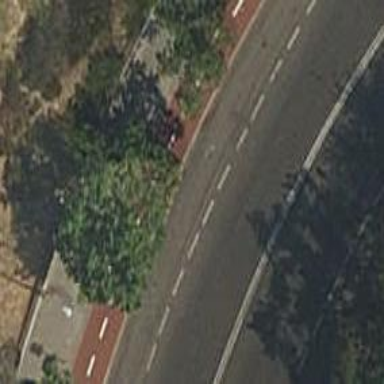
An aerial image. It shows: Cycleway.